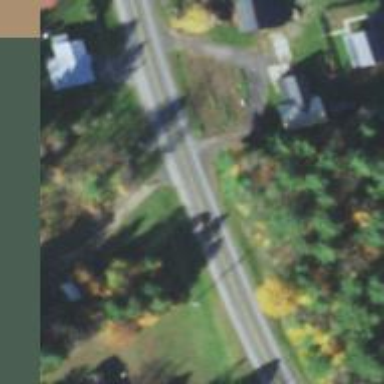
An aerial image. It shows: Driveway.